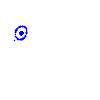
Particle: kaon